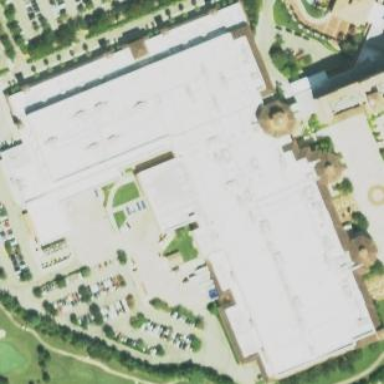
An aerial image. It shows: Conference center building.